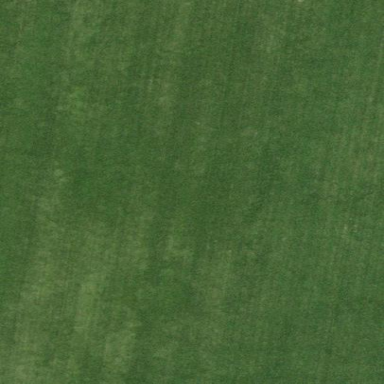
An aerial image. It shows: Grass pitch used for soccer.